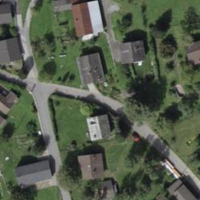
EUNIS habitat code: 55
Species observed at this site:
Chloroclysta siterata